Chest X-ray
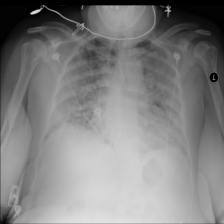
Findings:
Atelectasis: negative
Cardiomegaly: negative
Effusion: negative
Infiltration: negative
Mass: negative
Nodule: negative
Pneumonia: negative
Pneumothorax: negative
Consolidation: negative
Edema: negative
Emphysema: negative
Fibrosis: negative
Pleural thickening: negative
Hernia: negative